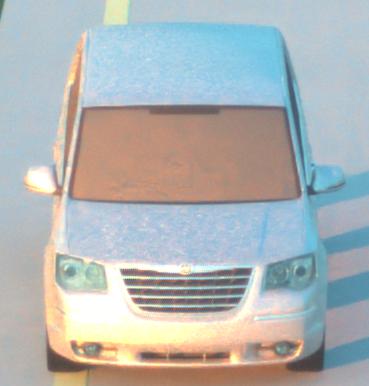
Make: Chrysler
Model: Grand Voyager 3.8
Detailed model: Grand Voyager
Model produced from: 2008/03
Model produced until: 2010/12
Doors: 5
Color: white
Road condition: dry road
Daytime: sunrise or sunset
Contrast: medium contrast